Question: First off, I apologize if this question has been asked before. I've done a bit of Google searching but I'm not really sure what the correct keywords are to find what I'm looking for.
Basically my problem is simple to understand. I have a Silverlight project and on the MainPage.xaml I have declared a UserControl and given it a height and a width.
'''
<Grid>
<control:AlarmButton Height="50" Width="50" />
</Grid>
'''
Now within AlarmButton I have a button that has its own Control Template which is set up the way I want. It has a content presenter within it right now.
'''
<UserControl
xmlns="http://schemas.microsoft.com/winfx/2006/xaml/presentation"
xmlns:x="http://schemas.microsoft.com/winfx/2006/xaml"
xmlns:d="http://schemas.microsoft.com/expression/blend/2008"
xmlns:mc="http://schemas.openxmlformats.org/markup-compatibility/2006"
mc:Ignorable="d"
x:Class="Alarms.AlarmButton">
<UserControl.Resources>
<ControlTemplate x:Key="StatusButton" >
<Viewbox Stretch="Fill">
<Grid>
<Path x:Name="Base" StrokeThickness="1.0" Stroke="#ff000000" StrokeMiterLimit="1.0" Fill="#ff666666" Data="F1 M 99.500,99.500 L 0.500,99.500 L 0.500,0.500 L 99.500,0.500 L 99.500,99.500 Z"/>
<Path x:Name="Interior" Opacity="0.5" StrokeThickness="1.0" Stroke="#ff191919" StrokeMiterLimit="1.0" Data="F1 M 97.500,97.500 L 2.500,97.500 L 2.500,2.500 L 97.500,2.500 L 97.500,97.500 Z">
<Path.Fill>
<LinearGradientBrush MappingMode="Absolute" StartPoint="2.500,2.499" EndPoint="97.500,97.499">
<LinearGradientBrush.GradientStops>
<GradientStop Offset="0.00" Color="#3FFFFFFF"/>
<GradientStop Offset="0.151" Color="Transparent"/>
<GradientStop Offset="1.00" Color="#BFFFFFFF"/>
<GradientStop Color="#53FFFFFF" Offset="0.655"/>
</LinearGradientBrush.GradientStops>
<LinearGradientBrush.Transform>
<MatrixTransform Matrix="1.000,0.000,-0.000,-1.000,0.000,100.000" />
</LinearGradientBrush.Transform>
</LinearGradientBrush>
</Path.Fill>
</Path>
<Path x:Name="LargeShader" Opacity="0.1" Fill="#ffffffff" Data="F1 M 94.667,18.667 L 94.667,94.667 L 6.333,94.667 C 6.333,94.667 94.667,67.348 94.667,18.667 Z"/>
<Path x:Name="SmallShader" Opacity="0.1" Fill="#ffffffff" Data="F1 M 94.667,43.667 L 94.667,94.667 L 20.333,94.667 C 20.333,94.667 94.667,76.334 94.667,43.667 Z"/>
<ContentPresenter x:Name="contentPresenter" Height="{TemplateBinding Height}" Width="{TemplateBinding Width}"
HorizontalAlignment="{TemplateBinding HorizontalContentAlignment}"
Margin="{TemplateBinding Padding}"
VerticalAlignment="{TemplateBinding VerticalContentAlignment}"/>
</Grid>
</Viewbox>
</ControlTemplate>
</UserControl.Resources>
<Grid >
<Button Template="{StaticResource StatusButton}" >
<TextBlock Text="this is a text box"
TextTrimming="WordEllipsis" />
</Button>
</Grid>
</UserControl>
'''
Later on I'm going to bind the Text property to a DependencyProperty so I can use this button with multiple text. What I want to happen is if the text is too big it will ellipse it and not have the box change or the textblock overflow. I just need to bind the height and width of the TextBlock to some values to contain it.
My question is this; is it possible for the TextBlock to bind its height and width to the values as declared in the MainPage.xaml? Or is this more complicated than I imagine? Is there a better way to go about this?
This might give a little more info on what I'm trying to accomplish. This is my "button" with RobSiklos' changes

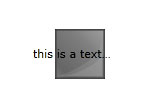
Answer: I think the problem has something to do with the Viewbox, which is telling the TextBlock that it has as much room as it wants.
Probably removing the Viewbox will solve the issue (or at least take the ContentPresenter out of the Viewbox)